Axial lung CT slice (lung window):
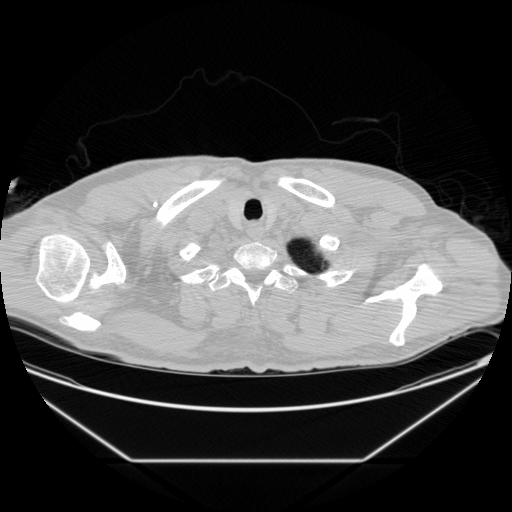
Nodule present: no